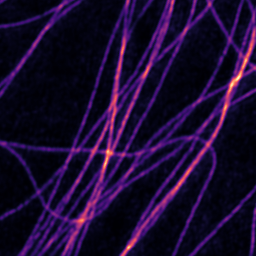
Label: Super-resolution Microtubules image